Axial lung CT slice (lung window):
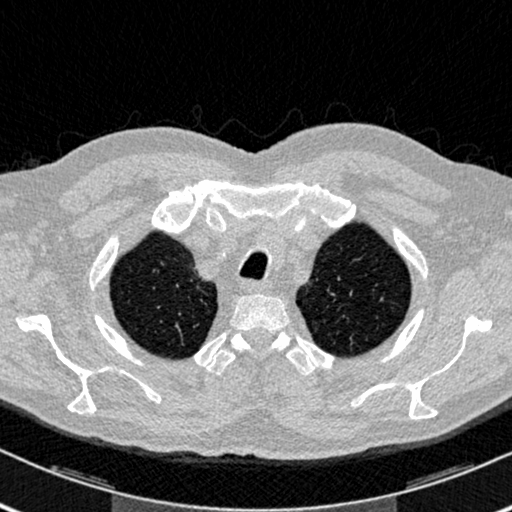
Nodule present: no